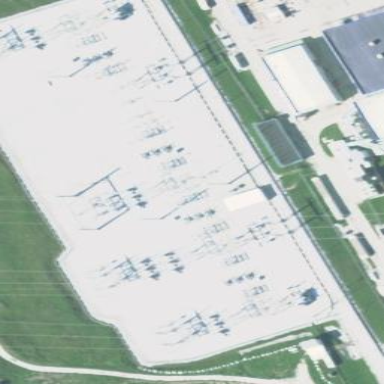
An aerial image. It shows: Power substation with transmission level designation. It is enclosed by fence.